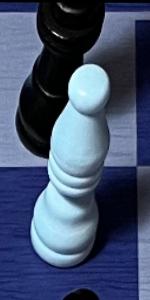
Label: Bishop_White